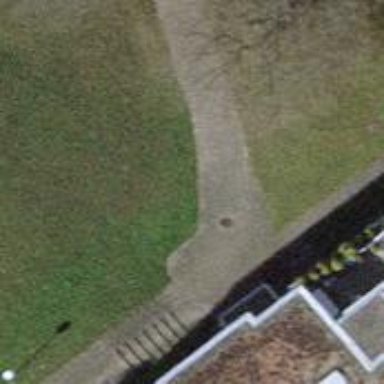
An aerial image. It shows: Footway made of paving stones.